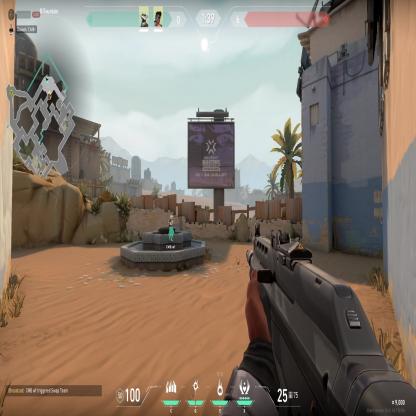
Label: teammate